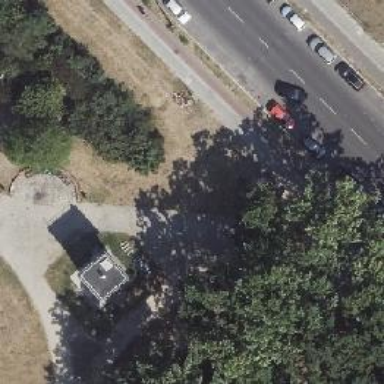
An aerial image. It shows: Compacted footway.